Question: I have a 'UIView' that partially cover some contents and I would like apply a blur effect exactly like the iOS Notification Center.
I'm not looking for a way to apply blur on 'UIImage', but on 'UIView' with other contents ('UIView', 'UIButton', ecc) under it.

Ideas ?
Thanks.
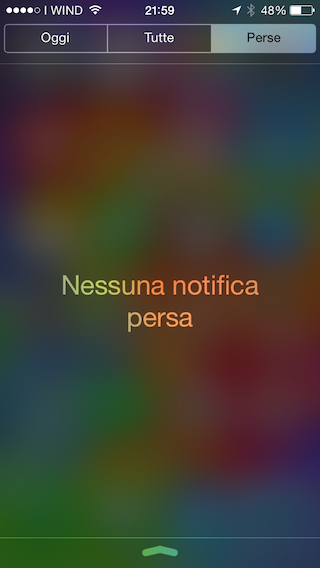
Answer: '''
myView.backgroundColor = [UIColor clearColor];
UIToolbar* bgToolbar = [[UIToolbar alloc] initWithFrame:myView.frame];
bgToolbar.barStyle = UIBarStyleDefault;
[myView.superview insertSubview:bgToolbar belowSubview:myView];
'''
just past from an other answer how ever i use toolbar in my projects and works perfect, i am using alpha=0.98